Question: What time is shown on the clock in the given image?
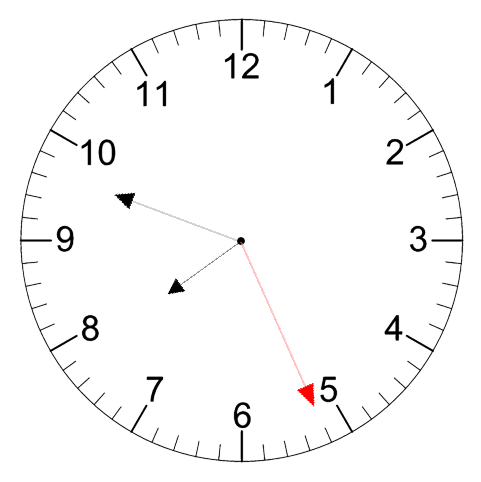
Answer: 07:48:26